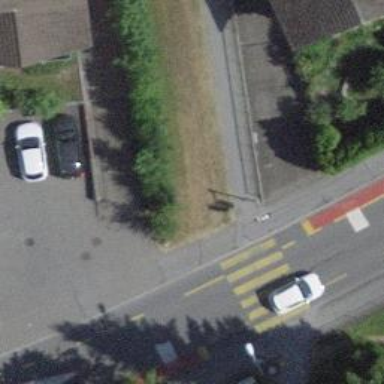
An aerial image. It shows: Pedestrian crossing with zebra markings on the footway.